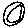
Label: circle